Question: Normally, the browser's text selection seems to combine words if they are separated by any whitespace in the HTML. ('<span/> <span/>' will be separate, while '<span/><span/>' will be combined.)
However, I want my elements to have a specific amount of whitespace between them, rather than a space which is dependent on the font choice / text layout.
When there is whitespace separating the elements, the gap between them is than I specify (because a space is also rendered). When the elements abut, the gap is the right size, but double-clicking one word highlights both words, and they'll be copied as if they were a single word (FooBar in this example).

Is there a way to make text selection treat these as while ensuring there's no extra whitespace to interfere with the spacing I specified in CSS? (Edit: ideally they would also be separate words when copied to the clipboard.)
'''
.pad {
padding-left: 10px;
}
'''
'''
<div>
<span>Foo</span>
<span>Bar</span>
(separate because there's whitespace)
</div>
<div>
<span>Foo</span><span>Bar</span>
(combined because there's no whitespace)
</div>
<div>
<span>Foo</span>
<span class="pad">Bar</span>
(separate words, but more space than I specified)
</div>
<div>
<span>Foo</span><span class="pad">Bar</span>
(can I make text selection treat these as separate words?)
</div>
'''
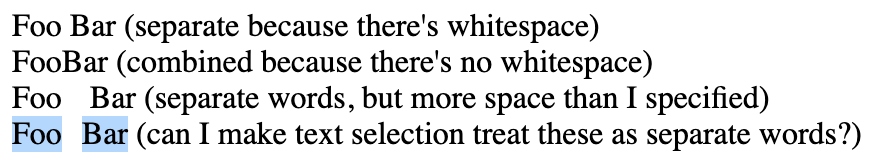
Answer: Use a separation like <URL>:
'''
.pad {
padding-left: 10px;
}
'''
'''
<div>
<span>Foo</span>
<span>Bar</span>
(separate because there's whitespace)
</div>
<div>
<span>Foo</span><span>Bar</span>
(combined because there's no whitespace)
</div>
<div>
<span>Foo</span>
<span class="pad">Bar</span>
(separate words, but more space than I specified)
</div>
<div>
<span>Foo</span>&#8203;<span class="pad">Bar</span>
(can I make text selection treat these as separate words?)
</div>
'''
Also like below (edit the snippet to see the invisible character)
'''
.pad {
padding-left: 10px;
}
'''
'''
<div>
<span>Foo</span>
<span>Bar</span>
(separate because there's whitespace)
</div>
<div>
<span>Foo</span><span>Bar</span>
(combined because there's no whitespace)
</div>
<div>
<span>Foo</span>
<span class="pad">Bar</span>
(separate words, but more space than I specified)
</div>
<div>
<span>Foo</span> <span class="pad">Bar</span>
(can I make text selection treat these as separate words?)
</div>
'''